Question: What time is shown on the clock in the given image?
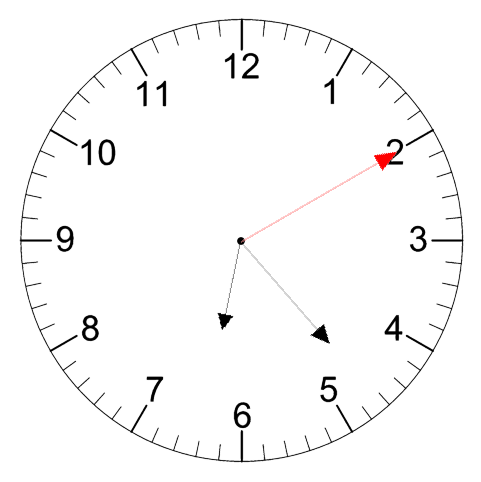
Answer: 06:23:10